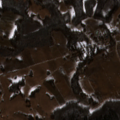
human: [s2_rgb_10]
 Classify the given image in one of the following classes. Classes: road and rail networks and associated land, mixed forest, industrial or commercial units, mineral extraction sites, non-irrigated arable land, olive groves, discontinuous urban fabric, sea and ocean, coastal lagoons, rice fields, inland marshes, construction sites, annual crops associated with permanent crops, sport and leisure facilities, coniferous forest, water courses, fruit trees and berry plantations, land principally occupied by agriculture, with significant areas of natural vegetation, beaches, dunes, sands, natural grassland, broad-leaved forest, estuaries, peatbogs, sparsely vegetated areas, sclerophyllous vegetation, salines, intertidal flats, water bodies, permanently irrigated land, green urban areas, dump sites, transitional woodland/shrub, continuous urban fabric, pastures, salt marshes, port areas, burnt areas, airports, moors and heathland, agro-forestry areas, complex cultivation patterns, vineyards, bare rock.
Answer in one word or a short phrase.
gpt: non-irrigated arable land, pastures, land principally occupied by agriculture, with significant areas of natural vegetation, broad-leaved forest